Question: I have a map that is being created and it seems as part of it is being cut off or off center. I've tried adding 'google.maps.event.triggerr(map, 'resize')' and it is still cutting off. Any ideas?
'''
<script language="JavaScript">
var map;
function initialize() {
var mapOptions = {
zoom: 15,
center: new google.maps.LatLng(<?=$lat?>, <?=$long?>),
mapTypeId: google.maps.MapTypeId.ROADMAP,
};
map = new google.maps.Map(document.getElementById('map_canvas'),
mapOptions);
}
//google.maps.event.trigger(map, 'resize');
google.maps.event.addDomListener(window, 'load', initialize);
</script>
'''

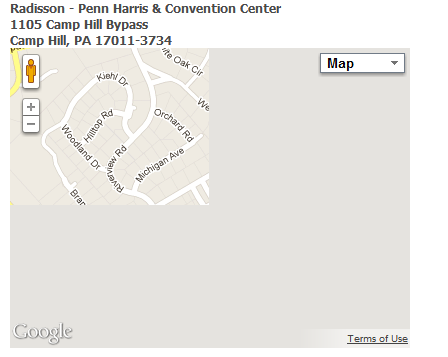
Answer: Make sure the div displaying your map has a size before you trigger the resize event.